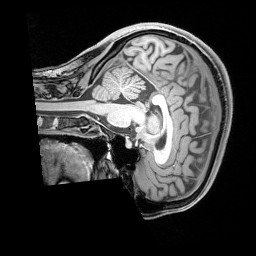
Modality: T1w
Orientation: sagittal
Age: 24
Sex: female
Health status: healthy
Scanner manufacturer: siemens
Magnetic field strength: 3 T
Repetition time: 1.65 s
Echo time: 0.00182 s